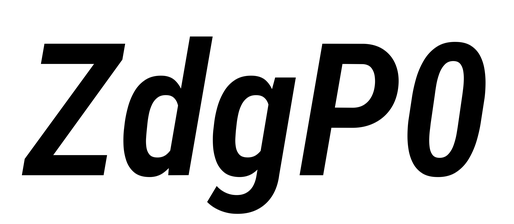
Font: Roboto-Italic_Condensed_SemiBold_Italic